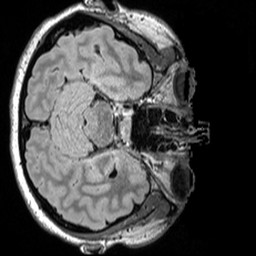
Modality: FLAIR
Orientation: axial
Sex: female